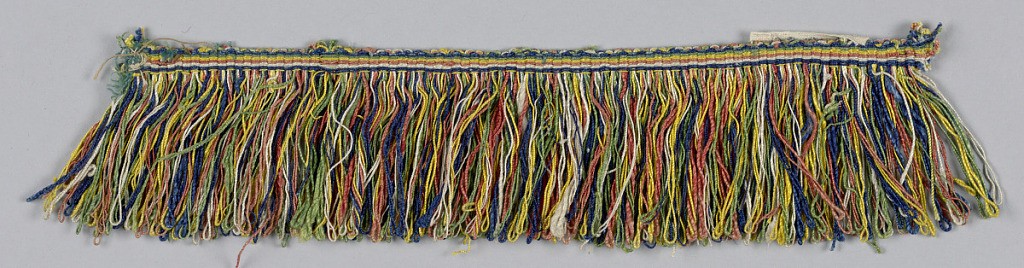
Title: Fringe
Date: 18th century
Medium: silk Technique: woven
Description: Fringe in red, yellow, blue, green and white with a striped heading. Skirt threads are looped and twisted in a polychrome effect.